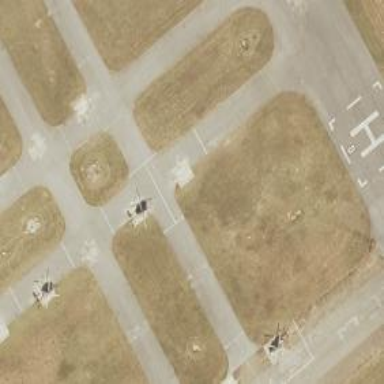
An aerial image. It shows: Image of taxiway at airport.